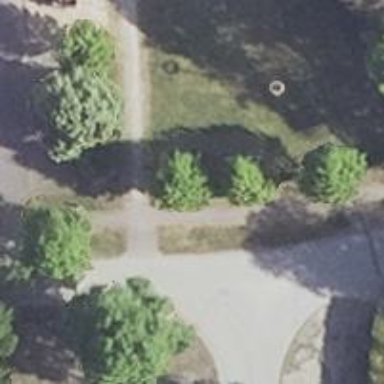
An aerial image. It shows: Paved path.